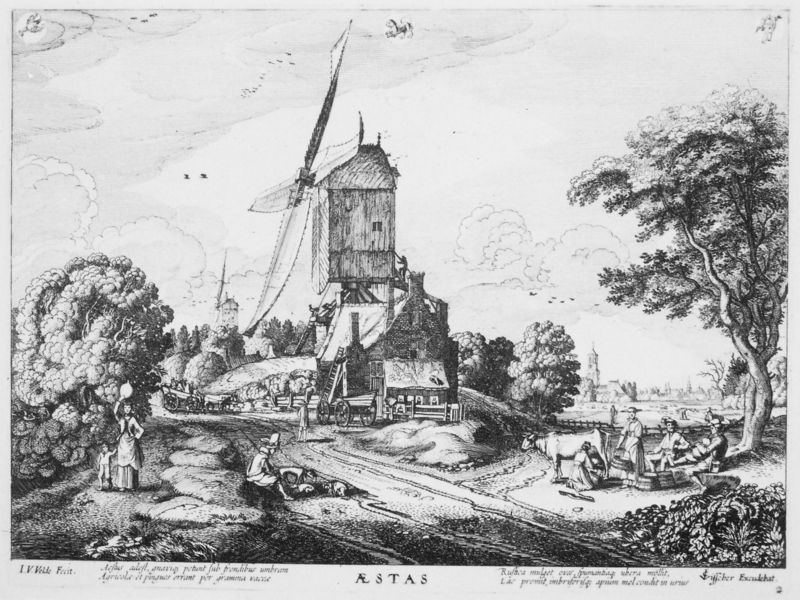
Titel: Die vier Jahreszeiten II
Künstler: Jan van de Velde
Schlagwörter: baum, himmel, vogel, weiß, wolken, bäume, frauen, landschaft, menschen, stadt, frau, männer, schwarz, strasse, zeichnung, gebäude, hund, weg, zaun, niederlande, häuser, mühle, vieh, windmühle, busch, kirche, kind, arbeit, bauern, karren, pferd, krug, schrift, feldweg, heu, grafik, graphik, kuh, rast, kutsche, arbeiter, wagen, leiter, unterschrift, abschied, kohle, druck, druckgraphik, radierung, schwarzweiß, text, bleistift, niederländisch, melken, nutztier, ochsen, wegesrand, winken, büume, menchen, bockwindmühle, we, rastend, asta, stas, ästas